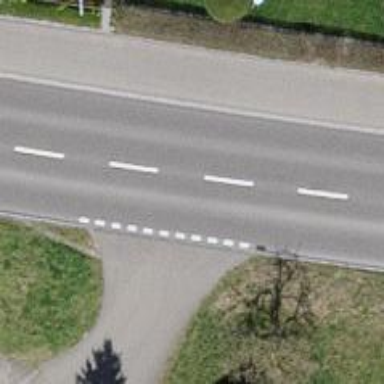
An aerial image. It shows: Primary highway with cycle track on the right.